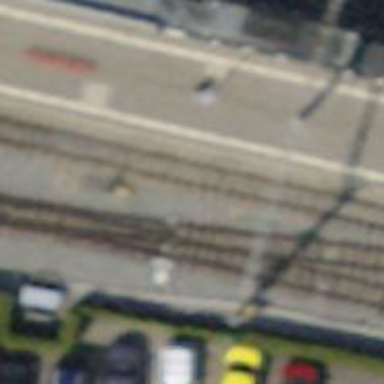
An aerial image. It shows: Narrow-gauge railway siding with contact lines for electrification.